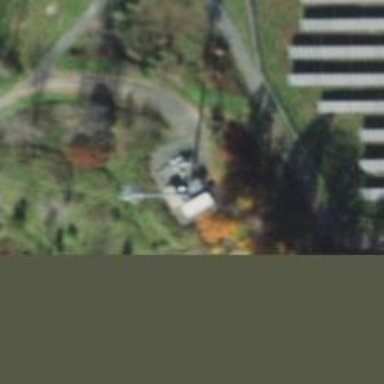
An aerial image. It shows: Man-made mast used for communication purposes.